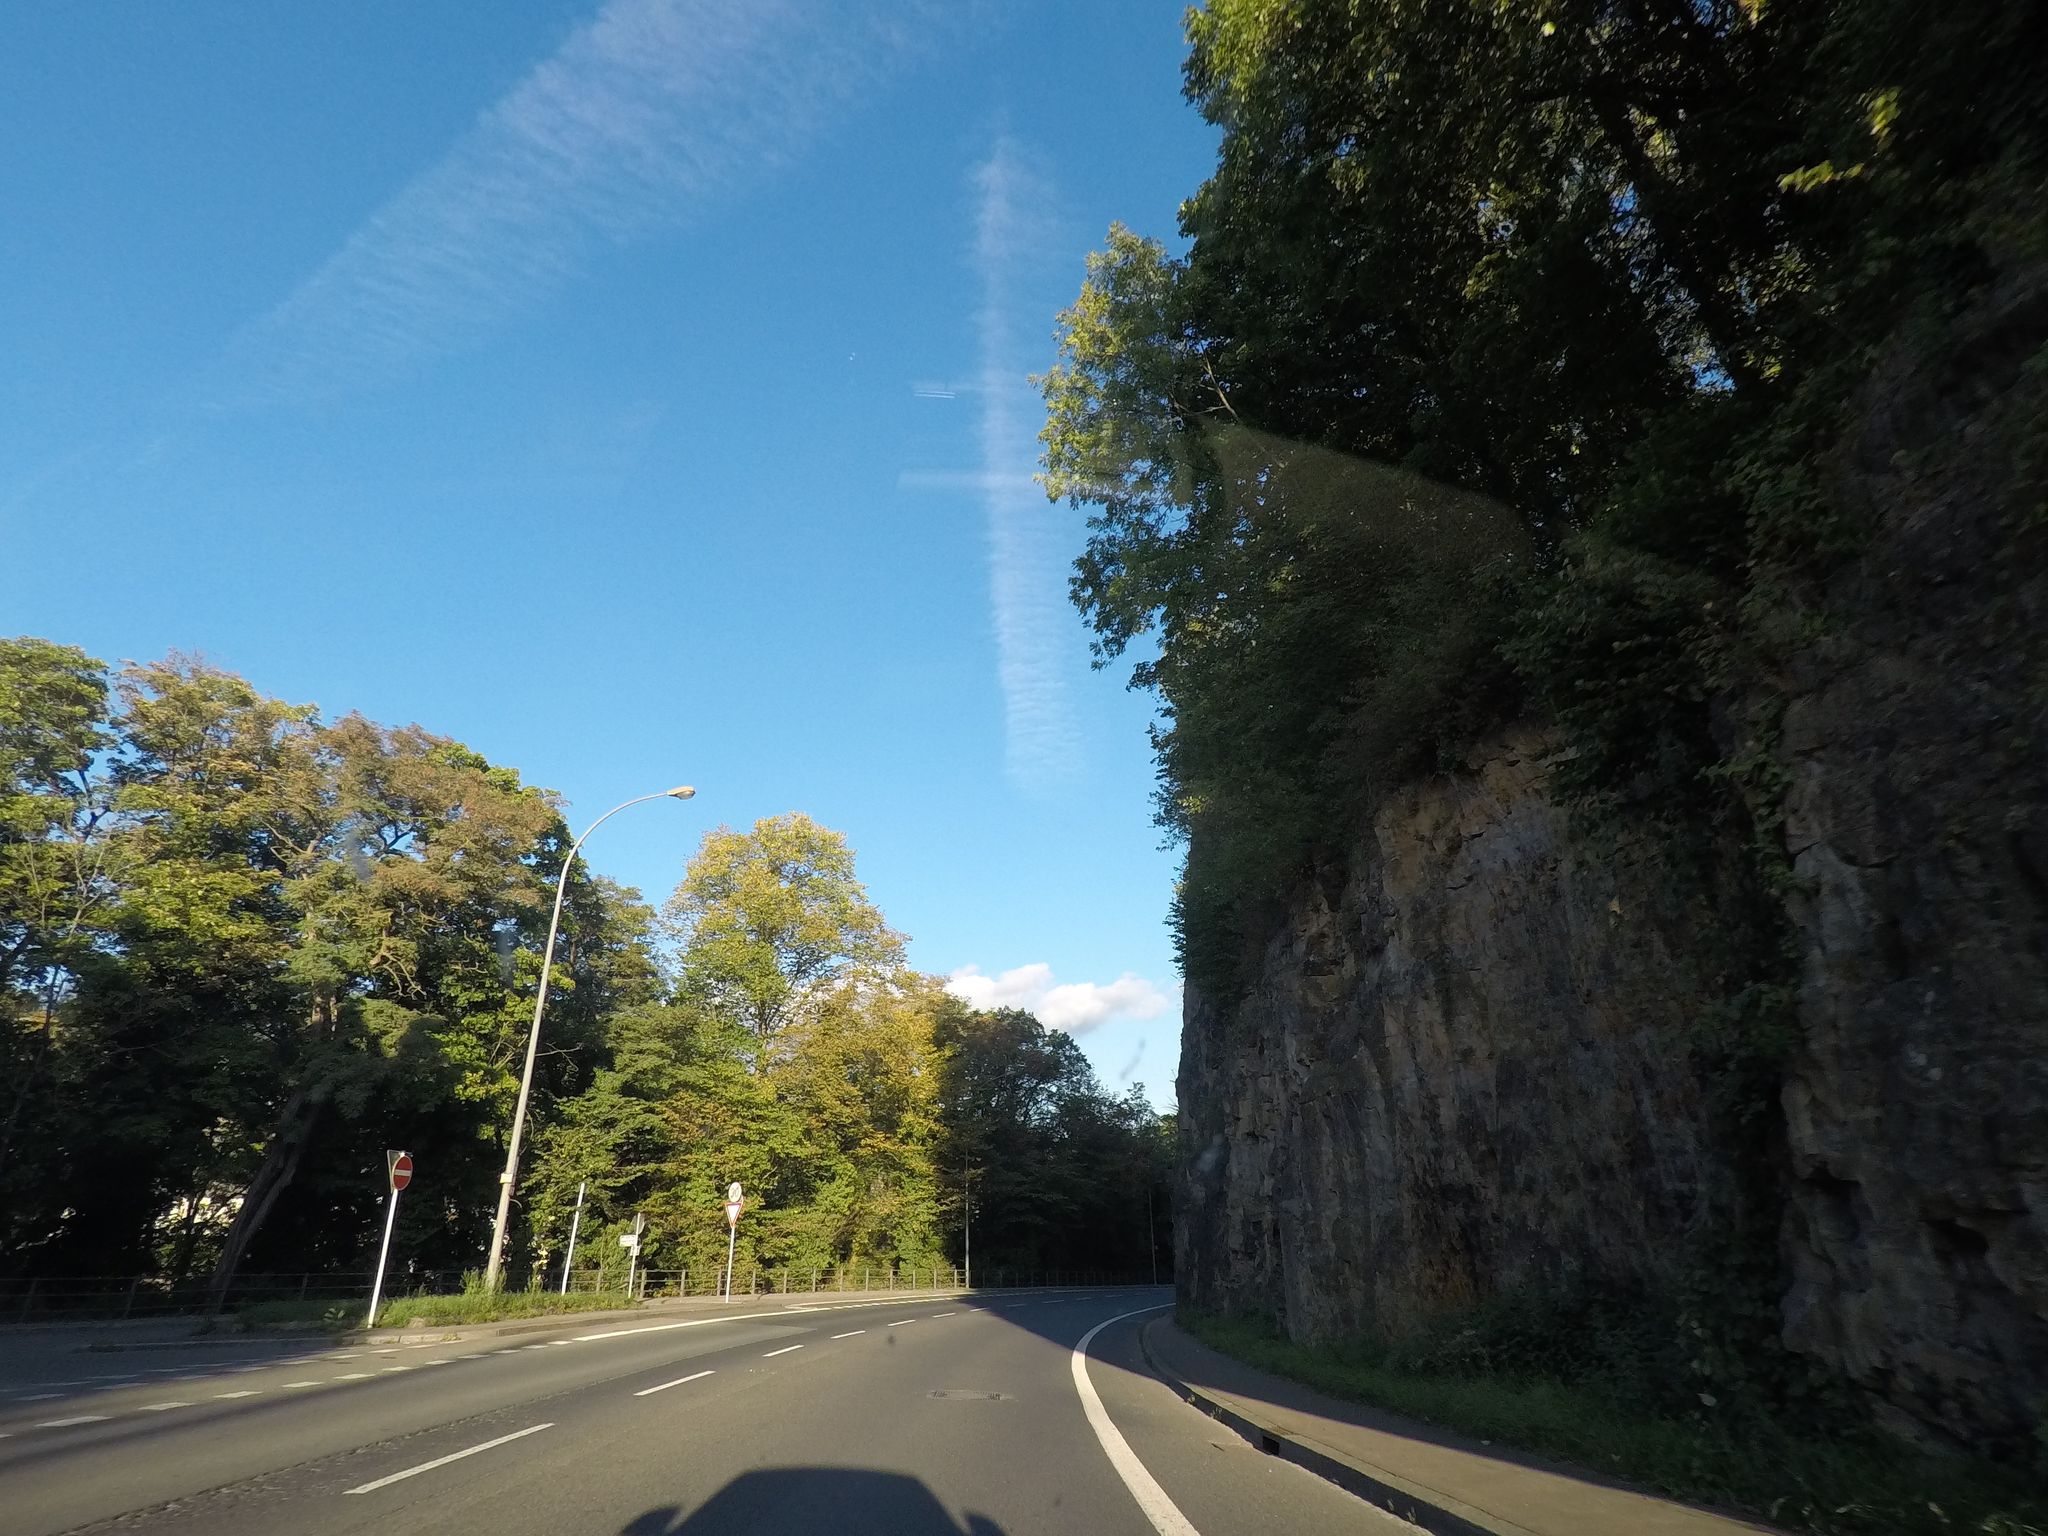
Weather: clear
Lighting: day
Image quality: good
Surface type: driving surface
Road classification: steps, path, residential
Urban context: urban centre
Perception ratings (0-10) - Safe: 2.17, Lively: 5.79, Beautiful: 9.13, Boring: 4.12, Depressing: 8.27, Wealthy: 6.69